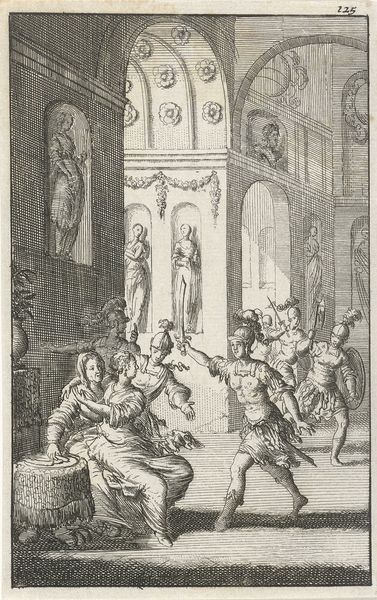
Titel: Gewapende mannen ontvoeren een Romeinse bruid
Künstler: Jan Luyken
Standort: Amsterdam
Institution: Rijksmuseum
Schlagwörter: statue, archcitecture